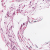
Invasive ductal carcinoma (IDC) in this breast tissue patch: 0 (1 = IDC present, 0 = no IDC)